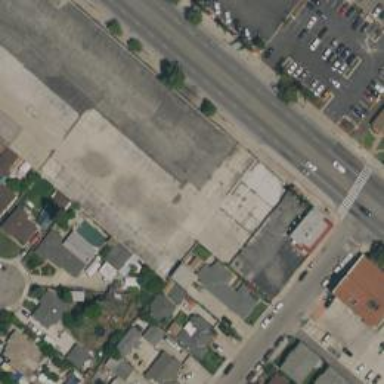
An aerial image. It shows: Commercial building.